Question: In matlab I have 2 data sets that consists of 192 points each and I am using the matlab curve fitting toolbox to find the correlation between the data. It does a polynomial fit for the data I get an r-square value. Till now there was no problem, but I was doing the same procedure for more data sets and I got the following fit which just looks wrong to me. The original data is a bit noisy, but not so noisy that the correlation would be so small.
I did not do any standardising or normalising to the data set before doing this fit. I just open 'cftool' and then plot one data set on the x-axis, the other on the y-axis and then it gives me a fit.

My x-data for this particular plot is (it is a 1x192 vector):
'''
[0.00567884422104210 0.00569408830031418 0.00572138721599404 0.00569975708436488 0.00570545448583814 0.00569369374744166 0.00569563036622742 0.00566596177157741 0.00564522789669859 0.00564777221738393 0.00569035412216911 0.00567315592749138 0.00569878611862423 0.00569518382892348 0.00570283089572832 0.00567842496456661 0.00568067523788957 0.00566608538366334 0.00570454736884095 0.00566818166357483 0.00570961691287243 0.00572044020550668 0.00574088624152054 0.00566479613576671 0.00566608538366334 0.00566640778733622 0.00571469547537104 0.00566963384315990 0.00579483752389121 0.00553722841745620 0.00546670792516501 0.00573609142438767 0.00566173652214560 0.00566705270476430 0.00568400872896068 0.00568925305209833 0.00570380259930853 0.00569585871152685 0.00573213608623289 0.00571606342327985 0.00570972175158768 0.00571091687663606 0.00569708052924811 0.00568509554179675 0.00567202993133767 0.00566417423795219 0.00569597250745323 0.00567864418006962 0.00568891146251751 0.00569579324896427 0.00567684749344899 0.00569558715400373 0.00567844008671576 0.00570959789841987 0.00573349711019414 0.00570907582131189 0.00571094284081769 0.00571231953756342 0.00571123926053416 0.00568473432845418 0.00564484259733881 0.00566433279754403 0.00566439804473876 0.00568613333023755 0.00567631361064464 0.00567379185182118 0.00570342823629353 0.00568363772351148 0.00568505478199934 0.00568845947423812 0.00566499368455101 0.00568390381379168 0.00570081854849188 0.00571914776237673 0.00570766987394644 0.00571470680144348 0.00566915578039862 0.00565964601579385 0.00566302033316934 0.00566430371497644 0.00566961965465689 0.00567931476686888 0.00569099378053500 0.00568676388316038 0.00568351321709490 0.00569420010875536 0.00568090747310061 0.00567817959036125 0.00567496918909057 0.00568601151761792 0.00570068432296731 0.00568152083831520 0.00569698510782558 0.00567267156373908 0.00567738630382919 0.00567644084952437 0.00565230197496677 0.00568102525133482 0.00567619348815465 0.00567783704226933 0.00568029144278347 0.00570161890971965 0.00568436017206210 0.00569265664596718 0.00567127030453059 0.00567499736589668 0.00569610702265938 0.00569839910466992 0.00568783186020722 0.00567342243258319 0.00568817765560068 0.00569436802133702 0.00568154577259346 0.00569015913920067 0.00569374830185126 0.00567963282984794 0.00567171804390853 0.00567366726894102 0.00571257082933444 0.00568497453785619 0.00568885763847554 0.00568008265357695 0.00569387121280633 0.00566680261731652 0.00569677457803111 0.00570214269919954 0.00565244753071010 0.00564394435584691 0.00566157836051888 0.00566381845950213 0.00566847923265304 0.00569407028359330 0.00571005428023826 0.00568591442803343 0.00569223802921068 0.00568280396557755 0.00569379429701353 0.00568185797845967 0.00567578846141909 0.00567894666171056 0.00567320653743196 0.00564915245464934 0.00564795336885811 0.00563876138924631 0.00570327030061123 0.00572680520535131 0.00571341874853335 0.00570107369687699 0.00569366065757143 0.00568594220398016 0.00567630269020819 0.00567557721022348 0.00570737562187293 0.00568463677306191 0.00568722490736285 0.00569534732529629 0.00570479990114402 0.00571411996406732 0.00571919739151671 0.00570542626235309 0.00566178844454233 0.00566838603319001 0.00568828948707550 0.00567046602172531 0.00570652500348306 0.00574602789466369 0.00572372616038287 0.00569588990905875 0.00570224072822409 0.00566492842363350 0.00569041869408171 0.00568476030982822 0.00569910124619053 0.00574897246393032 0.00574568231591548 0.00572309009522084 0.00570247024465303 0.00570511017839644 0.00572662555187936 0.00571990918102634 0.00571698038953088 0.00571766341142988 0.00571654118780795 0.00568621131344125 0.00567004964850449 0.00569846565094612 0.00569116456760390 0.00569510598289396 0.00568087262388984 0.00570926927674283 0.00572360544301340 0.00570546782794645]
'''
my y-data is:
'''
[0.0722052523936974 -0.116284726028758 -0.0344955010810505 0.276009056945174 0.539214054114762 0.697655655788995 0.876703275086714 1.35496012084228 2.01348390764194 2.37342873676440 2.07957359248374 1.26036319473217 0.929334696235048 0.590598025351673 0.235834445927379 -0.634855444766222 -0.196035504475008 0.0607926210102202 0.143712062082165 0.261387916727359 1.15208072958088 2.26956029539525 2.14140323725389 1.32527937956009 0.429278098437174 0.187344008350156 0.0921821895387395 -0.596412065951111 -0.639186355715831 -0.0337201126995248 0.315383126436722 -0.303408538825290 0.402049748955380 -0.207361277768321 -0.761283125558432 -0.778208393542492 -0.227622649685446 -0.0288009492235658 0.262994409393257 0.708909565660383 0.862183004974083 0.662850335501189 0.465101063799991 0.253832450093375 -0.0321163889325910 0.0196147382615682 0.0315117409166952 -0.0783649110194694 0.233676109491918 -0.165704737948315 -0.276695047616687 -0.0503088475859882 0.159017398241689 0.774822568696547 1.63033542173908 1.96838543280211 1.78792906416767 1.13295614618529 0.807083189320715 0.542620751782781 0.487896272058663 -0.00418587643191634 -0.144295513271167 0.183873423191098 0.113533725207394 -0.00430357220947427 -0.196791317313870 -0.643489823492006 -0.951364421237257 -0.383361081478214 0.426211243875390 1.13334866991336 1.27654664494661 0.742748215803317 0.273748243034661 -0.0202656354243274 0.106200919981608 -0.0916810713096844 -0.184773494785167 0.345836159551591 0.378069148554025 -0.106302503639941 -0.678181507182131 -0.378431726956584 -0.0465689524969581 0.0700301240621313 0.413028957779804 1.13116222671878 1.21226247864782 0.963424288062250 0.351751964306848 0.0788086243226716 0.296354131830850 0.159612903347104 -0.0612765052608151 -0.135787574724828 0.000814395527494810 0.0168806776690738 -0.311891165068794 -0.278675668483064 0.00753515744635787 0.135343330694322 0.0280662030524211 0.0595791272469946 -0.252306230696664 -0.588670120243735 -0.634102873468700 -0.232647761703011 0.0517640016372520 0.192936288397654 0.199136689455075 -0.514612856119197 -0.177998975401088 0.144590675561822 -0.0229188957843282 -0.128466737771051 -0.0474331907200261 0.156260656563529 0.558399012388735 0.862981103714190 1.17242711442847 0.744839900638128 0.233199325540570 -0.434334973997602 -0.490085597200587 -0.402577374203381 0.0198723789840384 0.216008528886140 -0.153188926184130 0.0673573786883735 0.487663020673144 0.823850286313647 1.16294695947181 0.948514383294815 0.380337141536444 -0.210720418596695 -0.394244050556542 -0.334141497118032 -0.0795506855064582 0.152861140581226 0.403287746810583 0.126481956417593 -0.108866581219803 -0.206337064585274 0.473057912851193 -0.224741145734541 -0.622433405012376 -0.893040090399582 -0.719194071466464 0.0587807370031474 0.675532690894235 0.981569882283263 0.501648786405245 -0.340750486834334 -1.00302428896732 -1.31187571878483 -0.742195541090809 -0.377781672865874 -0.0280225451392606 0.274264649464704 0.283584937354784 -0.0731474524135590 -0.490698906647292 -0.302573312222626 0.169071932483100 0.295244780718635 -0.00362078349316385 -0.379120810663201 -0.501961543947379 -0.246842022011707 -0.272864519628719 -0.234391733447854 0.0633256095408698 0.353791189510313 0.0911936917798627 -0.271051028413234 0.0225884492332092 0.0108052266881251 0.0382593201666643 0.123282127801682 0.545365640522478 0.756198929543784 1.05092258341412 1.34567714114993 1.55525356844634 1.30396631038941 0.985535529263796 0.878095221851050 1.02480699518592 0.466575891400046 -0.183830651227942 -0.213031465771310]
'''
Does anyone have a better suggestion for this than what I am currently doing?
thanks.
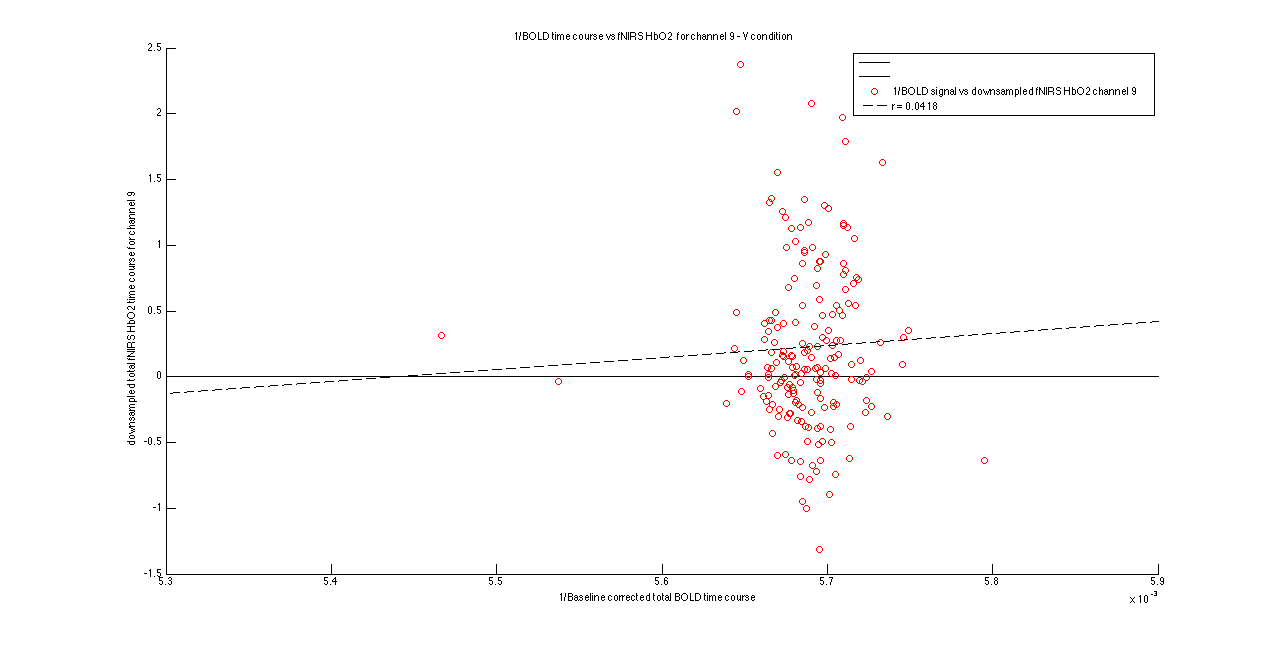
Answer: As am304, with such a data set I would strongly suggest to fit you data initially in the 'Y-X' referential, then only calculate the equivalent in the 'X-Y' referential if you really need the polynomial coefficients this way.
One very useful function (I use it ) in the 'curvefit' toolbox is the function 'smooth'. In older version of Matlab, it used to be accessible directly from the 'cftool', but some some reasons I ignore, it is not so obvious anymore but it is still part of the toolbox.
If you only provide one argument (a simple vector), it does nothing more than a moving average (still useful but could be achieved by several other ways). However, it becomes very powerful at smoothing scattered data like you have, specially when you have data scattered in one dimension ('y' in your case), and too dense in the other dimension ('x').
It will usually produce a better fit, and also visually it allows the operator to judge the quality of the fit much easier. Enough talk, graphical example:
First I do the calculations in the 'Y-X' domain (just replace 'x' by 'y' and vice versa everywhere):
'''
%% // calculations in the Y-X referential
%// this will do the calculations to obtain x = f(y) = pinv(1).y+pinv(2)
x2 = smooth( y , x , 0.2 ) ;
pinv = polyfit( y , x2 ,1 ) ;
yp = [min(y) max(y)] ;
xp = polyval( pinv , yp ) ;
'''
Note that I did the fit on the data ('x2'). Also note that I send both variable to the function 'smooth' (the last parameter '0.2' is the span of the data set used for the smoothing). These smoothed data are the red points in the figure below. It is already much easier visually to have an idea of the trend of your data.
Plotting all that:
'''
%% // plot in the Y-X referential
figure ; hold on
plot( y ,x ,'.')
plot( y ,x2 ,'or')
plot( yp,xp ,'k','LineWidth',2 )
'''
Gives the following result:

You can then replot the lot in the 'X-Y' domain:
'''
%% // plot in the X-Y referential
figure ; hold on
plot( x , y ,'.')
plot( x2 ,y ,'or')
plot( xp,yp ,'k','LineWidth',2 )
'''
To obtain:

---
Now this gave you a polynomial coefficient which express 'x=f(y)=pinv(1).y+pinv(2)'. If you are happy with this relationship then you are done. If you really need the coefficients to express 'y=f(x)= p(1).x+p(2)', it is easy enough to reverse the coefficients:
'''
%% // recalculate the polynomial coefficients in X-Y referential
%// to have y = f(x) = p(1).x+p(2)
p = [1 -pinv(2)]./pinv(1) ;
'''
Now the polynomial 'p' contains the right coefficients, and if you build a fit curve with that:
'''
yp2 = polyval( p , xp ) ;
plot( xp, yp2,'m')
'''
You will see that this line in magenta exactly match the black line in the last figure.